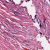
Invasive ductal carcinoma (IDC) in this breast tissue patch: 0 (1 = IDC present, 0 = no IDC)